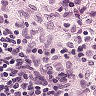
Metastatic tissue present: no